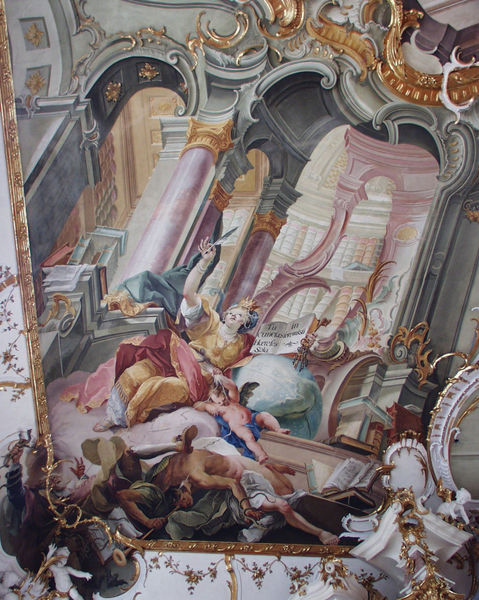
Titel: Fakultäten (Ausschnitt)
Künstler: Johann Anwander
Standort: Dillingen
Institution: Goldener Saal
Schlagwörter: blau, feder, gemälde, hand, mann, weiß, gelb, grün, menschen, ausschnitt, blumen, braun, bunt, fenster, frau, grau, kleid, männer, orange, pastell, schmuck, schwarz, säule, säulen, rot, schloss, malerei, muster, ornament, wand, architektur, architekturrahmen, barock, mensch, rahmen, innenraum, portrait, spiegel, öl, kirche, gold, decke, pflanzen, krone, rokoko, rosa, engel, putte, putto, ranken, skulptur, statue, schrift, bücher, papier, bogen, italien, perspektive, knaben, giebel, hellgrün, violett, pilaster, rand, rundbogen, thron, detail, dekor, floral, verzierung, pastellfarben, stuck, plastik, fallen, bögen, pink, arkade, gewölbe, offen, buch, vergoldet, bayern, torbogen, sterne, fliegend, allegorie, sieg, altar, arkaden, kapitell, ranke, schnörkel, hängend, untersicht, verkürzung, profan, kirchenraum, rundbögen, detaill, schriftrolle, bibliothek, königin, heilige, deckengemälde, deckenspiegel, fresko, schlüssel, putten, ornamentik, globus, illusion, putti, schwebend, pfeil, geometrie, durchbrochen, pflanzenornamentik, vergoldung, verzückung, kapitel, trompe l'eil, schreibfeder, deckenmalerei, weltkugel, würzburg, rocaille, decken, illusionsmalerei, tiepolo, bläter, scheinarchitektur, deckenfresko, weisheit, trompe l'euil, blattgold, musikalisch, illusionismus, asam, deckenbild, quadraturmalerei, fallend, grilanden, roccaillen, teresa, theresa, überladen, ffrau, gld, rokaile